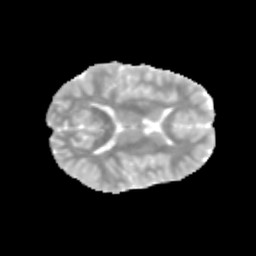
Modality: MD
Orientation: axial
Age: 9
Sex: male
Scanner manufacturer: siemens
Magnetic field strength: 3 T
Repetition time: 3.8 s
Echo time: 0.07 s